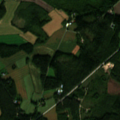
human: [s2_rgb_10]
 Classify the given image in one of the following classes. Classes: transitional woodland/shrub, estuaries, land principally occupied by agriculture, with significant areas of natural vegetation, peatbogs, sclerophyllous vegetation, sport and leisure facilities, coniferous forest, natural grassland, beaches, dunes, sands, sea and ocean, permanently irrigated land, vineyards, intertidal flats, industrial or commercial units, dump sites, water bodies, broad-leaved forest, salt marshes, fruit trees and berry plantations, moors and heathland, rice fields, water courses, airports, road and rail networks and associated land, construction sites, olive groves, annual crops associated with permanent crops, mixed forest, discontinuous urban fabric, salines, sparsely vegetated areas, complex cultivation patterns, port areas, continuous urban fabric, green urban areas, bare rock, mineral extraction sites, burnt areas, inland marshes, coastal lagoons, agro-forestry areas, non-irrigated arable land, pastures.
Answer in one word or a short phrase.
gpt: non-irrigated arable land, land principally occupied by agriculture, with significant areas of natural vegetation, coniferous forest